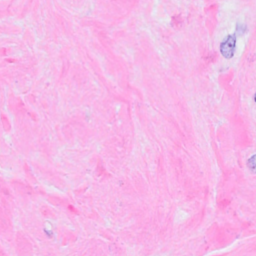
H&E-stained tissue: Breast